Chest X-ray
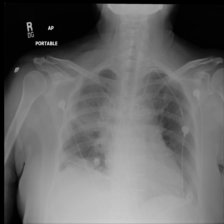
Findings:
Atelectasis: negative
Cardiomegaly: negative
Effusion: negative
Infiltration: positive
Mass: negative
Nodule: negative
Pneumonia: negative
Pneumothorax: positive
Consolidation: negative
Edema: negative
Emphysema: positive
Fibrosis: negative
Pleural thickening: negative
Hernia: negative